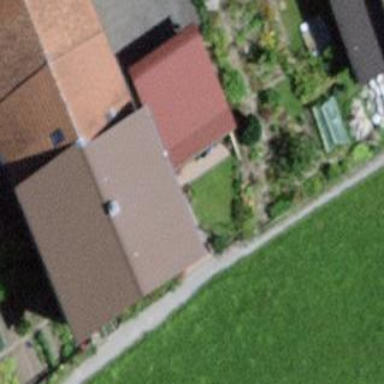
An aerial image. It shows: Garage.